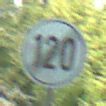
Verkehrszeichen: EndeGeschwindigkeit120
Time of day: MorningAfternoon
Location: Outdoor (Nature)
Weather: Clear
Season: NotSpecified
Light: Natural